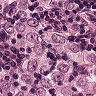
Metastatic tissue present: yes